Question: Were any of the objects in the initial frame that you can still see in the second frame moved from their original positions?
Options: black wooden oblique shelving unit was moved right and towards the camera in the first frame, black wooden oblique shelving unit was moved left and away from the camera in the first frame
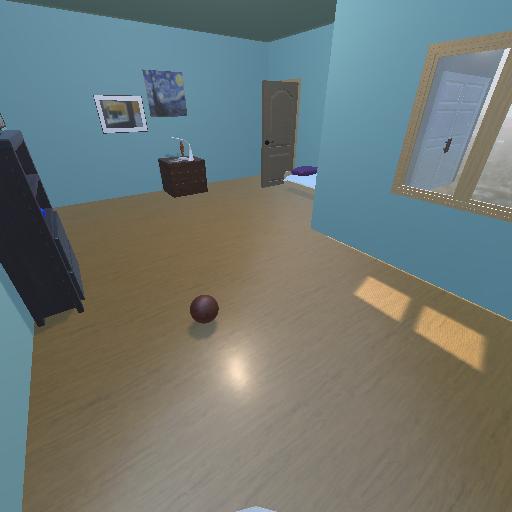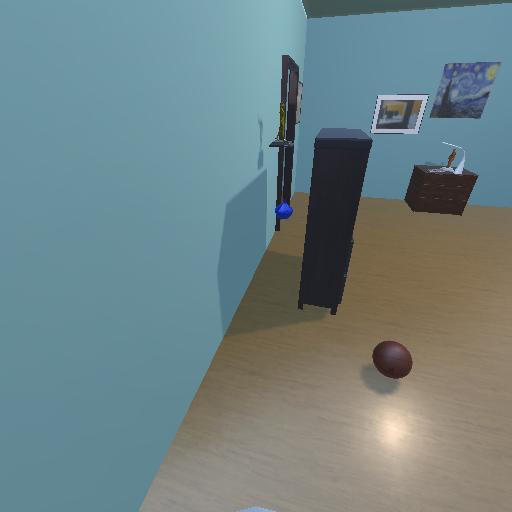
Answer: black wooden oblique shelving unit was moved right and towards the camera in the first frame